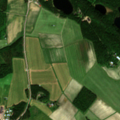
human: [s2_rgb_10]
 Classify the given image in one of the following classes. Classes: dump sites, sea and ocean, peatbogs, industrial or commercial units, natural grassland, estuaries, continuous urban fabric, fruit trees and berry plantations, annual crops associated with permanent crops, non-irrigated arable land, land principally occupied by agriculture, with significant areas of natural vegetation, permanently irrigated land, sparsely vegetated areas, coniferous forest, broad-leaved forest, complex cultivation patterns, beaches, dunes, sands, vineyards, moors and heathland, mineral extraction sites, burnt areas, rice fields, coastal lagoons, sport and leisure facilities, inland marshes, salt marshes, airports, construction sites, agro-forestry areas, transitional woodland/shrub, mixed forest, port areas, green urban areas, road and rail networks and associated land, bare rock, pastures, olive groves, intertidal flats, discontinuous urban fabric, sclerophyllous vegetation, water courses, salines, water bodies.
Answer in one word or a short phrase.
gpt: non-irrigated arable land, coniferous forest, mixed forest